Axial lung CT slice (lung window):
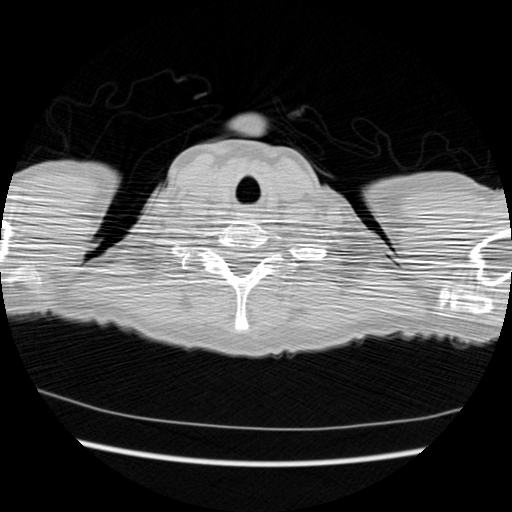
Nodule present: no